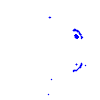
Particle: electron